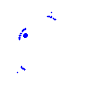
Particle: pion